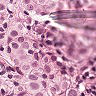
Metastatic tissue present: yes